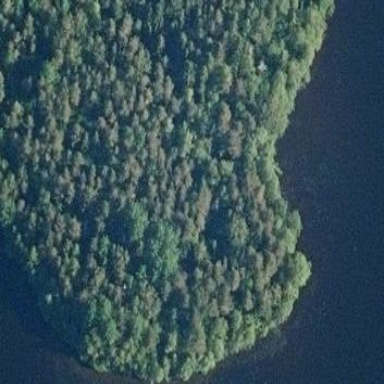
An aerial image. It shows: Forest area.